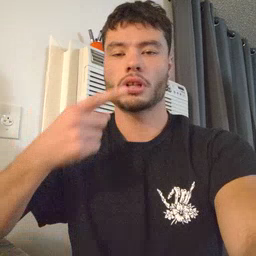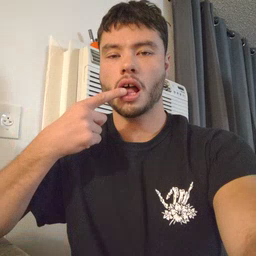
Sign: tongue